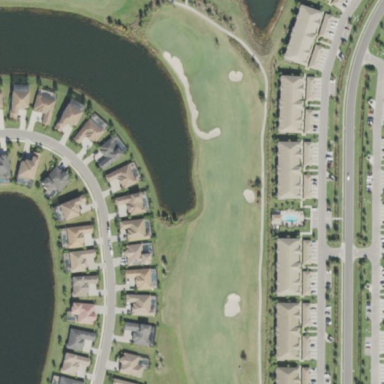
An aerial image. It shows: Golf fairway in the image.